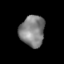
Tissue: skin
Cell type: Epithelial cells
Senescence score: 0.2851
Nuclear area (px): 744
Mean DAPI intensity: 131.358